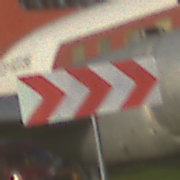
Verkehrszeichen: RichtungstafelnInKurvenGrossLinks
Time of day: SunriseSunset
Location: Outdoor (Special)
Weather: Clear
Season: NotSpecified
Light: Natural